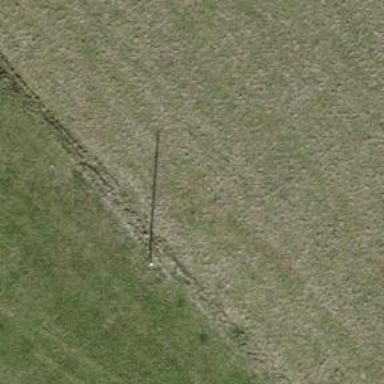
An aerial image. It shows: Minor power line.